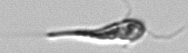
Label: Euglena